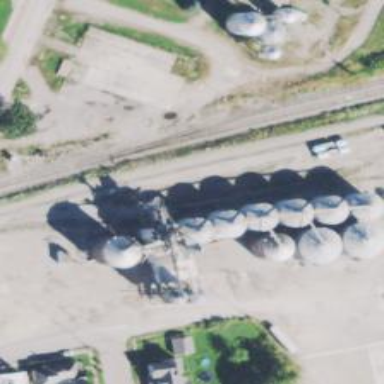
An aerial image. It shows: Silo.